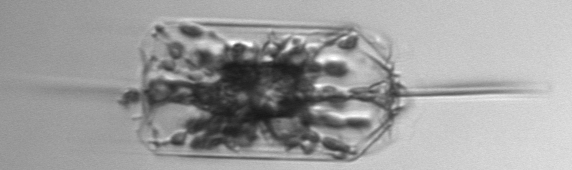
Label: Ditylum_brightwellii